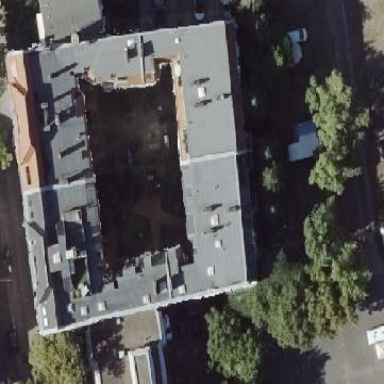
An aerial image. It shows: Apartment building with double saltbox roof shape.